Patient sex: M
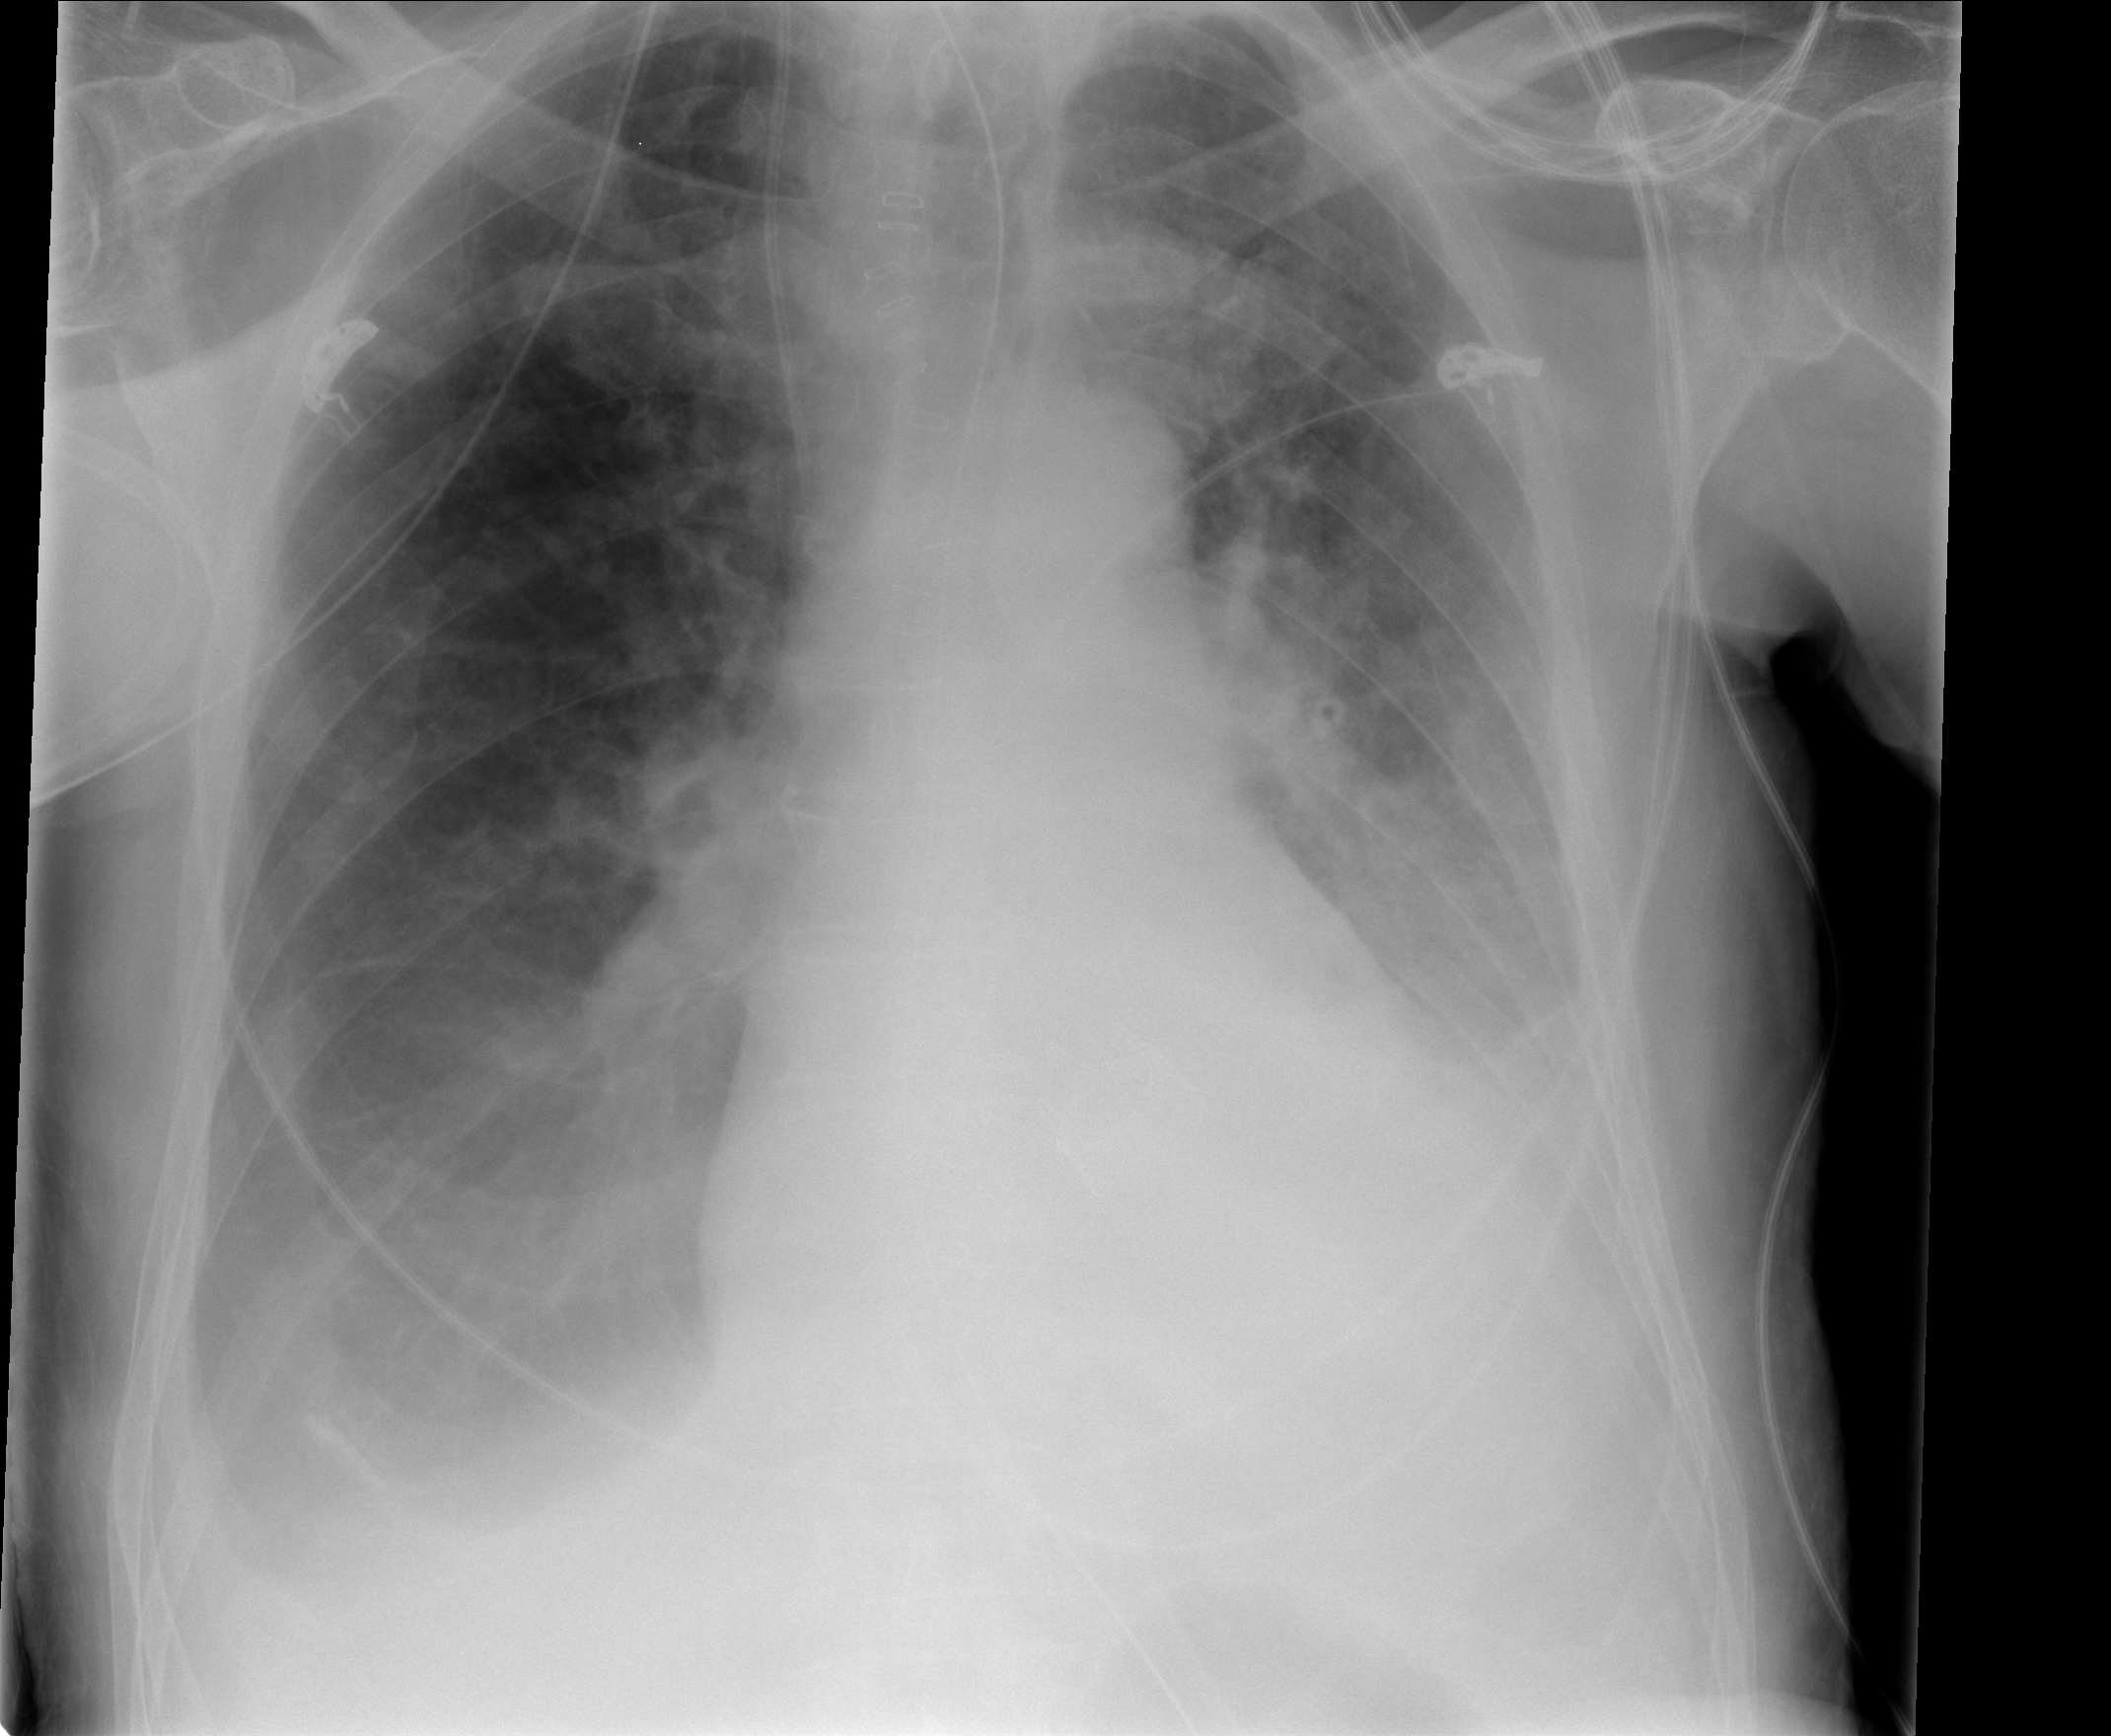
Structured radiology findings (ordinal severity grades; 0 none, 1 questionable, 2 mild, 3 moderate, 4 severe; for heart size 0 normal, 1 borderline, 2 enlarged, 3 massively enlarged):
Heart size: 2
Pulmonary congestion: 3
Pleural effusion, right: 2
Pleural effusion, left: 3
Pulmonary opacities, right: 2
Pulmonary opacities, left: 2
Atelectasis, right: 3
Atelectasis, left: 3